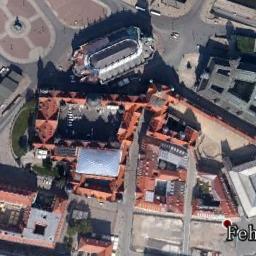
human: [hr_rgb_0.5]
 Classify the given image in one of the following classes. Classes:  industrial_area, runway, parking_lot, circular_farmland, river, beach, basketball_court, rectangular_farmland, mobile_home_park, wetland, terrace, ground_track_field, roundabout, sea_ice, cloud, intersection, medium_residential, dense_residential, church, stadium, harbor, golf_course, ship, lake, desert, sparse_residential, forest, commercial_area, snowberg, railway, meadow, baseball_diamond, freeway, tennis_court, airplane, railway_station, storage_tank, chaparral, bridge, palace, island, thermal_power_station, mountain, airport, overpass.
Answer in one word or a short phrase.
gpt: palace